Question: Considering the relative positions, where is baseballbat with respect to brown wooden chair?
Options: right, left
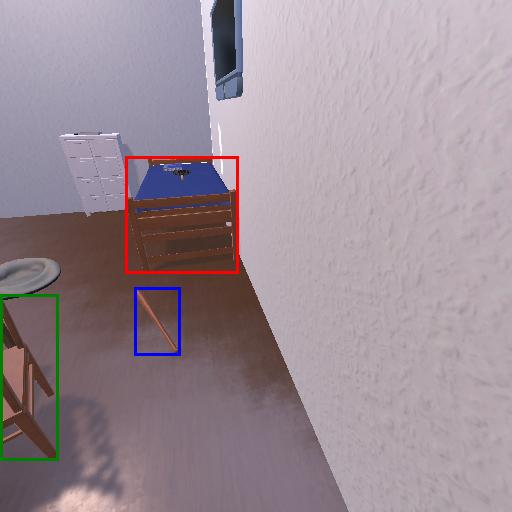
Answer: right